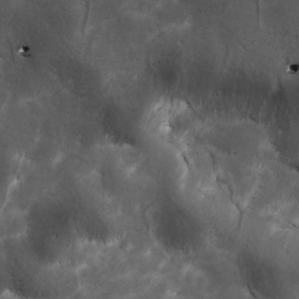
Label: non_frost